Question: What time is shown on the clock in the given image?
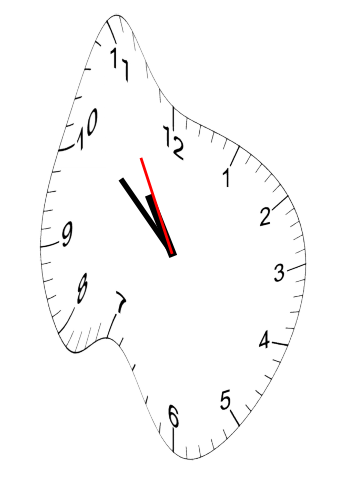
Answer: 10:51:55